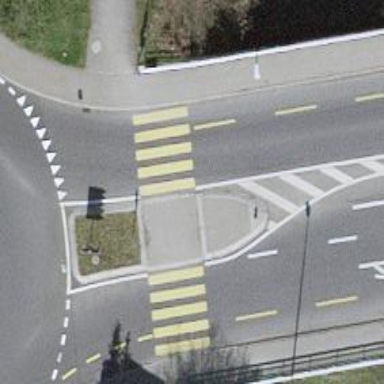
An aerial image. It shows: Uncontrolled zebra crossing with pedestrian island.